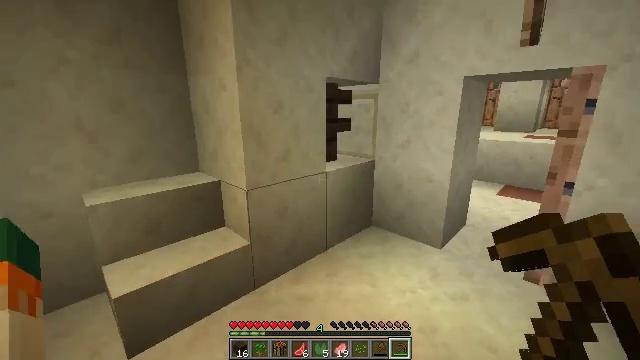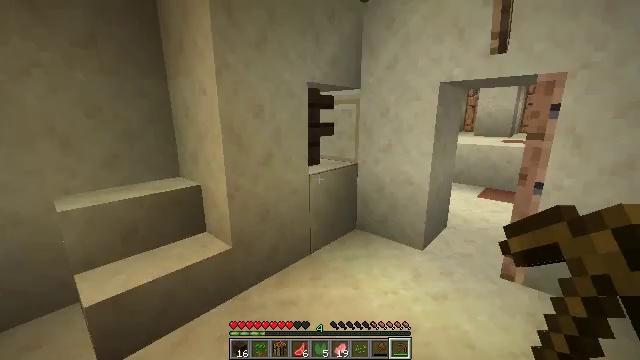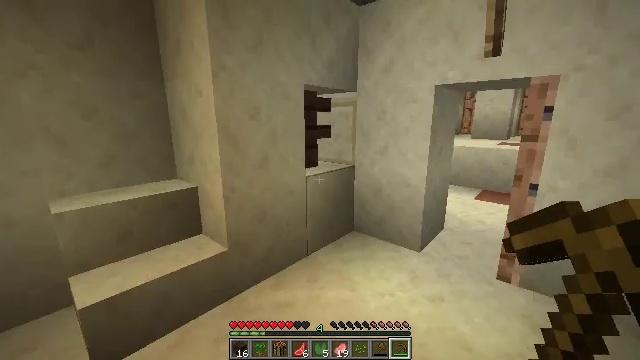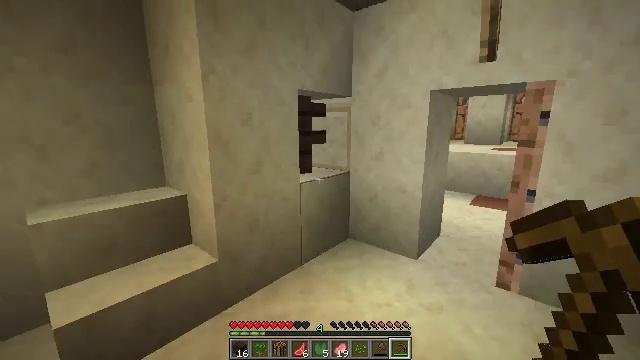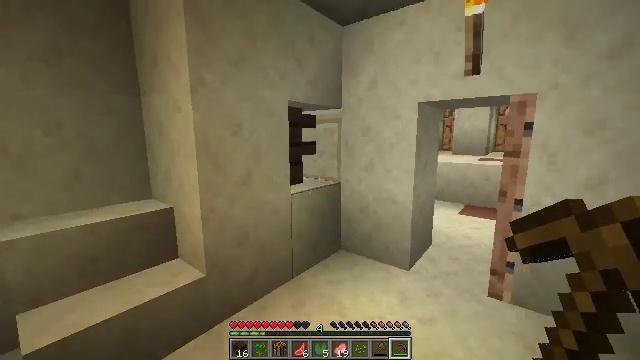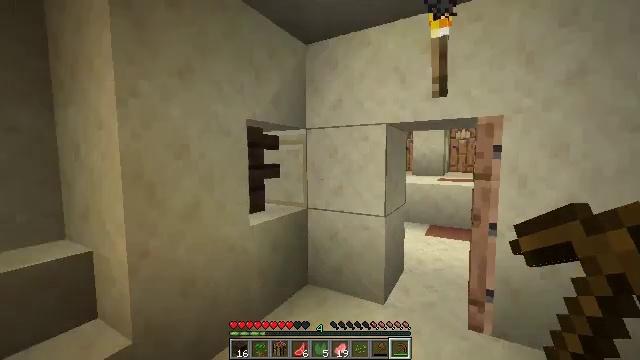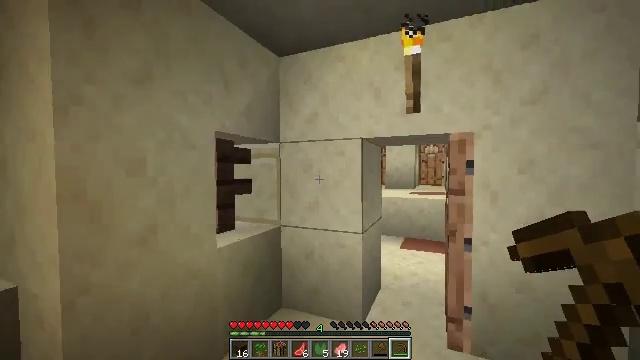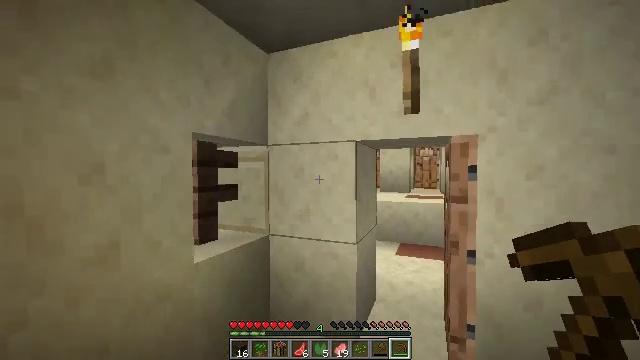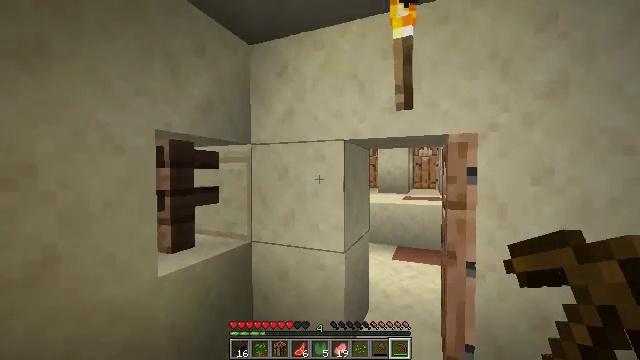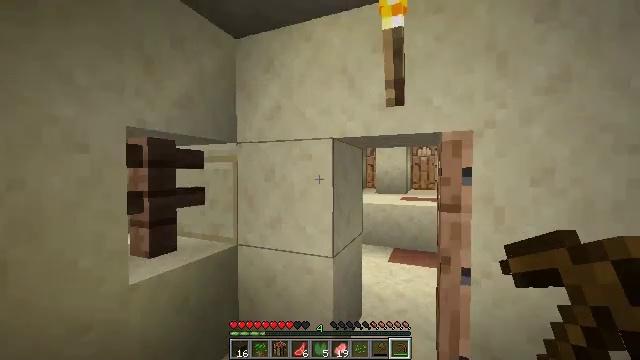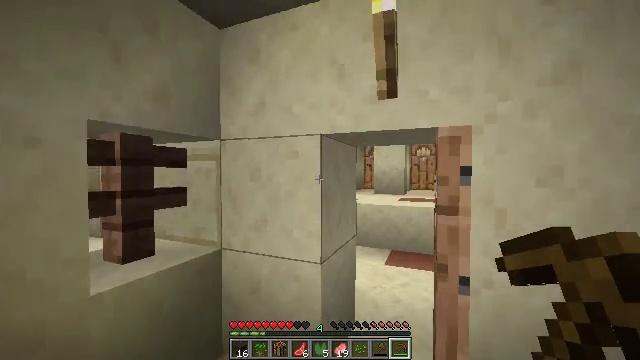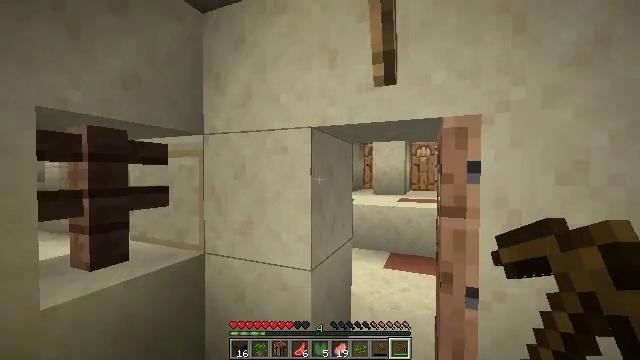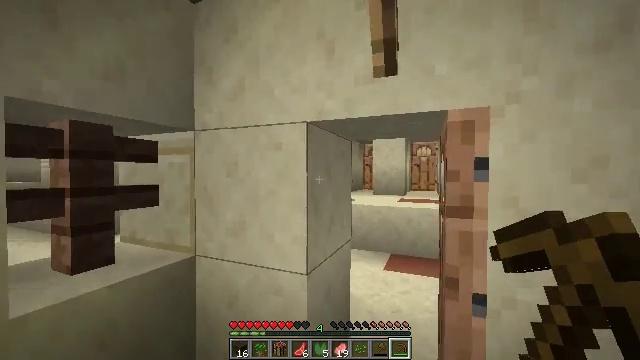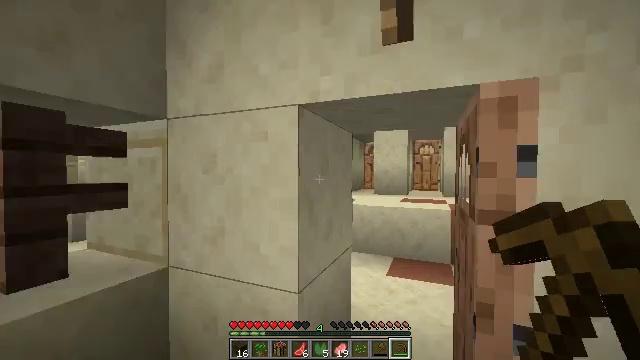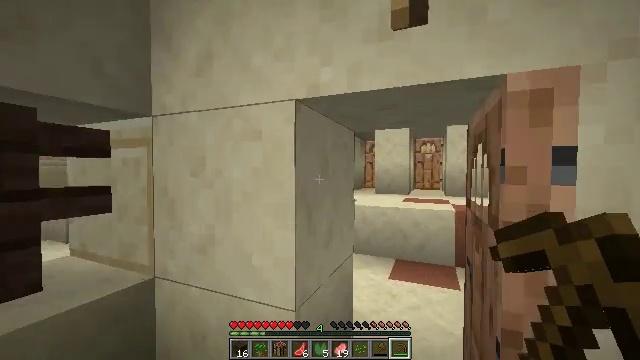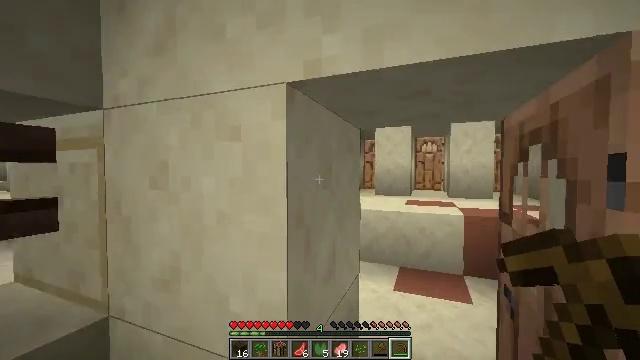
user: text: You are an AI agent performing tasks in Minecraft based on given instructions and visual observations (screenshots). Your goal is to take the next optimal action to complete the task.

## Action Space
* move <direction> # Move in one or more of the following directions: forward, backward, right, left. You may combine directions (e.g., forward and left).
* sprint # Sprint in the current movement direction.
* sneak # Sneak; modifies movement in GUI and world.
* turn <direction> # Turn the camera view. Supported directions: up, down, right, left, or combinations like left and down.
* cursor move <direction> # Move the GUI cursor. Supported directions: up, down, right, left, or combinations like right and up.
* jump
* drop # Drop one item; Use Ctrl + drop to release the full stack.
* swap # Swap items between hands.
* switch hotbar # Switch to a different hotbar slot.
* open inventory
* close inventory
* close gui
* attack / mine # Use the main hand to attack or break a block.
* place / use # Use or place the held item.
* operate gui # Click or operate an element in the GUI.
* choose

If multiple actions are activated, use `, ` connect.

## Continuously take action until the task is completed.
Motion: motion action
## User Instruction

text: Break the potted cactus to collect it.
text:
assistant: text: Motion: turn right and up
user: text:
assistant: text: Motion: no_op
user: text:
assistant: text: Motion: move forward, turn right and up
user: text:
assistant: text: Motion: move forward, turn right and up
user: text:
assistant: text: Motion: move forward, turn right and up
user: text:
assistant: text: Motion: move forward, turn right and up
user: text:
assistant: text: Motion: move forward and move right, turn right
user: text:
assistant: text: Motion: move forward and move right
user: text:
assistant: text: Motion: move forward and move right
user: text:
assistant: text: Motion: move forward
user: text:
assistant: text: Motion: move forward
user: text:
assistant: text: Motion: move forward
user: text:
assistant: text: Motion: move forward
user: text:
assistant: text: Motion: move forward
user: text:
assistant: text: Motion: move forward
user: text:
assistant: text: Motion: move forward, turn right
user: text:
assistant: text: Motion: move forward, turn right
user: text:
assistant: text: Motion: move forward, turn right
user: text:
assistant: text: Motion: move forward and move right, turn right
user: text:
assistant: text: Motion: move forward and move right
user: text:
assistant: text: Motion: move forward and move right
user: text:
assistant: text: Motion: move forward and move right
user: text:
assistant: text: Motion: move forward
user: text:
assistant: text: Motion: move forward
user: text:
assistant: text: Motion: move forward
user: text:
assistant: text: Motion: move forward
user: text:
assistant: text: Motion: move forward, sprint
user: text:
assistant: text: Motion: move forward, sprint, turn right
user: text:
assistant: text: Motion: move forward, sprint, turn right
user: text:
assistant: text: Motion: move forward, turn right